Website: walmart
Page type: payment
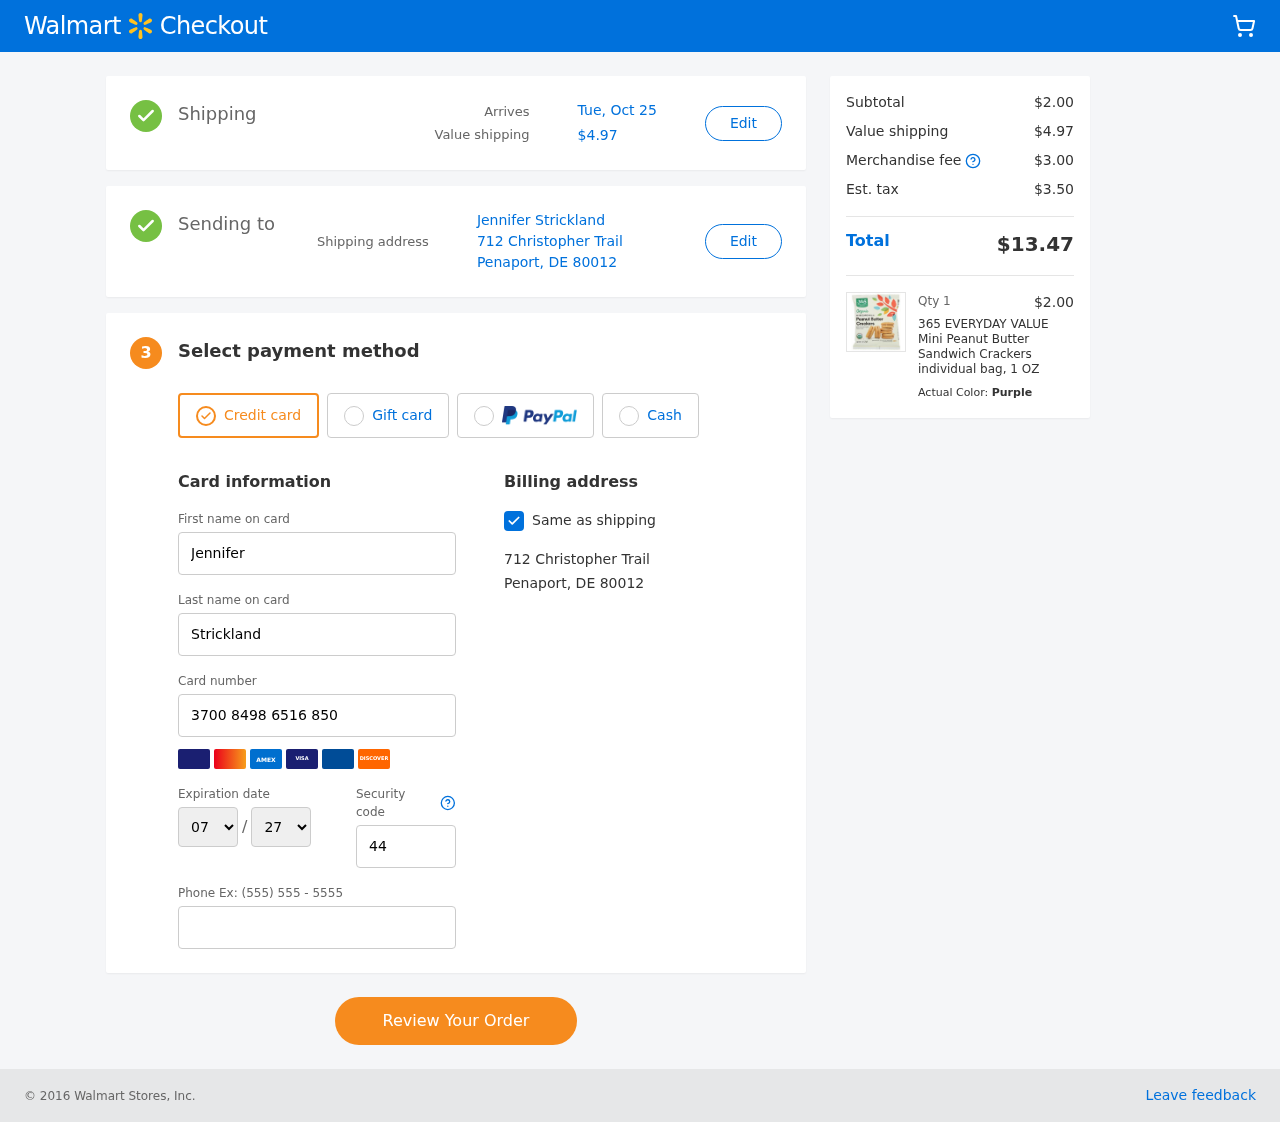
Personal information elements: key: PII_CARD_EXPIRY_MONTH
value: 07
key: PII_CARD_EXPIRY_YEAR
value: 27
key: PII_CITY_STATE_ZIP
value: Penaport, DE 80012
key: PII_FULLNAME
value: Jennifer Strickland
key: PII_STREET
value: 712 Christopher Trail
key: PII_FIRSTNAME
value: Jennifer
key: PII_LASTNAME
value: Strickland
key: PII_CARD_NUMBER
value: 3700 8498 6516 850
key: PII_CARD_CVV
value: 4486
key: PII_PHONE
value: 8583333289
Product elements: key: PRODUCT1_NAME
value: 365 EVERYDAY VALUE Mini Peanut Butter Sandwich Crackers individual bag, 1 OZ
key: PRODUCT1_PRICE
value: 2
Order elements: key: ORDER_DELIVERY_DATE
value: Tue, Oct 25
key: ORDER_SHIPPING_COST
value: $4.97
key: ORDER_SUBTOTAL
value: $2.00
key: ORDER_MERCHANDISE_FEE
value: $3.00
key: ORDER_TAX
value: $3.50
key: ORDER_TOTAL
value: $13.47
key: ORDER_NUM_ITEMS
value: Qty 1